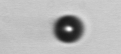
Label: bead